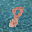
Label: 8